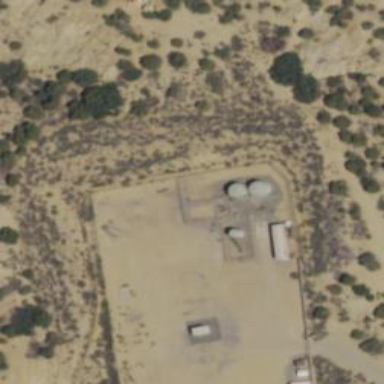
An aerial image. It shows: Storage tank that is man-made.